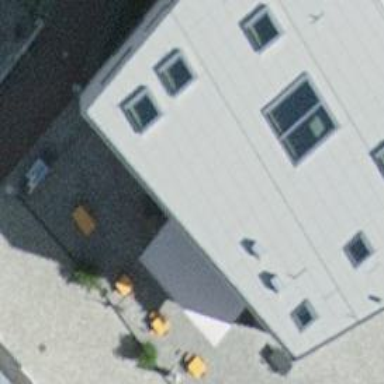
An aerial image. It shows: Restaurant.